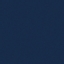
Land use / land cover: SeaLake